二年级 · 度量几何学
空。

(1)

厘米

(2)

厘米
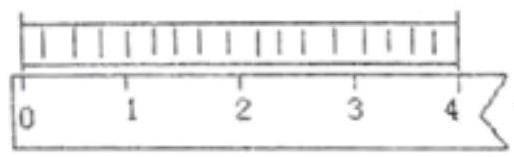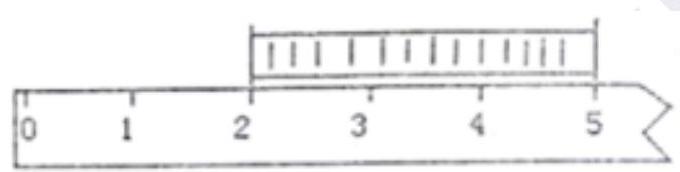
答案: 1) $4 \quad$ (2) 3